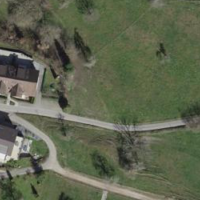
EUNIS habitat code: 55
Species observed at this site:
Aruncus dioicus